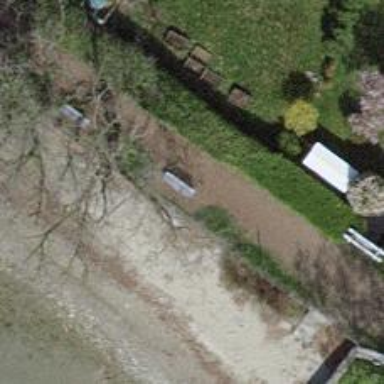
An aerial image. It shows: Bench for seating.